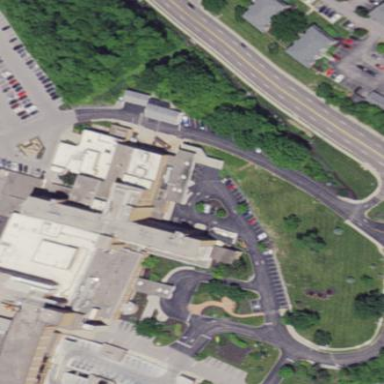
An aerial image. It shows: Healthcare facility identified as hospital.